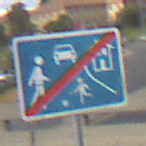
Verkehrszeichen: EndeVerkehrsberuhigterBereich
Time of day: MorningAfternoon
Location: Outdoor (Suburban)
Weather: PartlyCloudy
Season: NotSpecified
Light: Natural